Question: is it possible to make CSS Layers shaped like the following image...

i know we can have images of this shape and with transparent backgrounds we can have Layers shaped like these... but no i want CSS Layers to actual borders like these shapes... is there a way CSS, jQuery or anything....
Note: by 'shapes like these i mean not just these three examples but shapes that i could define'
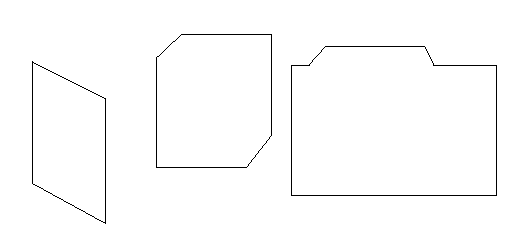
Answer: If you need shapes in HTML then you should embed or generate SVGs. You may want to take a look at <URL>.
Normal HTML and CSS will just render rectangles.